Question: I have a encrypted sqlite db and its key. (Which is generated by an android program).
However, when I open the db in command line I can not read the db.
The command line tool is installed by:
'''
brew install sqlcipher
'''
I open the database by:
'''
sqlcipher EnDB.db
>pragma key="6b74fcd";
>select * from bizinfo;
'''
It keeps telling me "Error: file is encrypted or is not a database"
However, if I open the database file with gui app sqlite database browser (which is a windows program and I run it in wine). It pops up a window for me to enter the key, with 6b74fcd as the key it successfully read the database.

As I want to automatically process the db in the future, I can not depend on the GUI.
Do you know why the command line is not working?
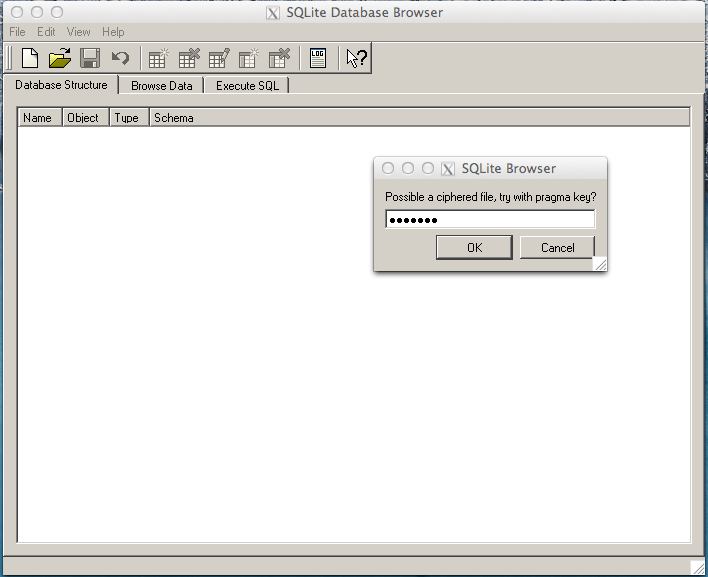
Answer: Solved already!
after
'''
pragma key="6b74fcd";
'''
Call this:
'''
pragma cipher_use_hmac=off;
'''
Then everything works like a charm.
It seems the database is a 1.x database.